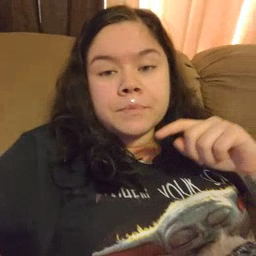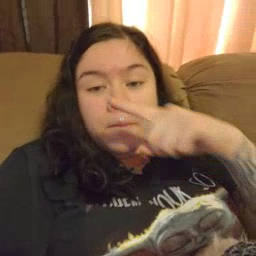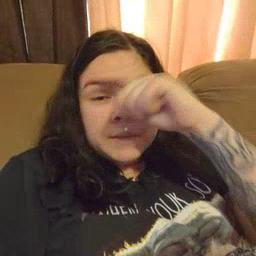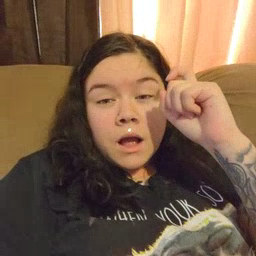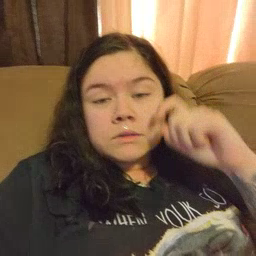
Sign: because